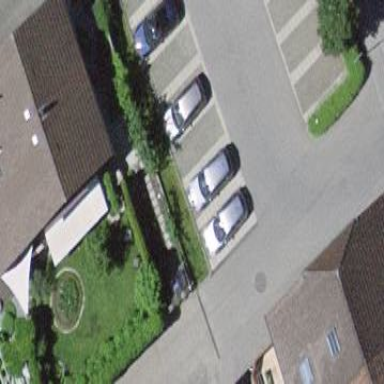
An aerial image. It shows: Parking available on the street side.